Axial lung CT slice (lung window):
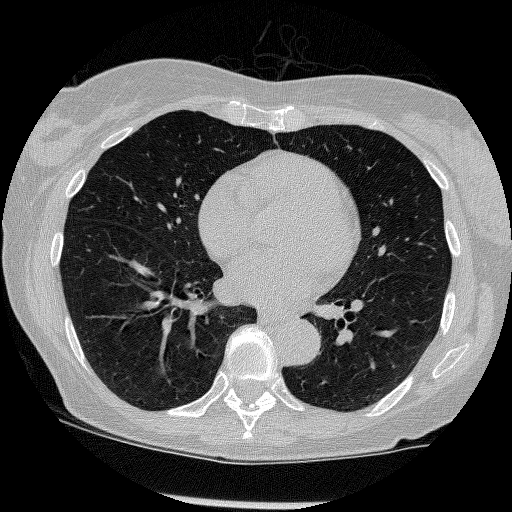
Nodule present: no